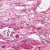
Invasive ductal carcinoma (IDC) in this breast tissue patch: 0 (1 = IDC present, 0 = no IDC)